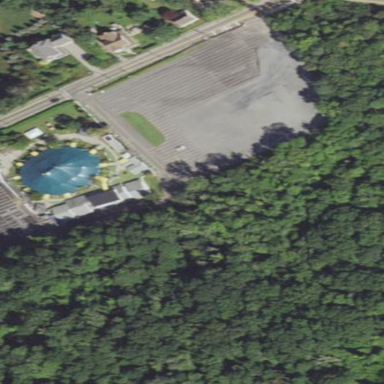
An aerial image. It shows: Arts center with performance tent.